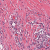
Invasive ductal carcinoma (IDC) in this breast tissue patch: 0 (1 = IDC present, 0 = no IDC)